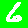
Digit: 6